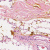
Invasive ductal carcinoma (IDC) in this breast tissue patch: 0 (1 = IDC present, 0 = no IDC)